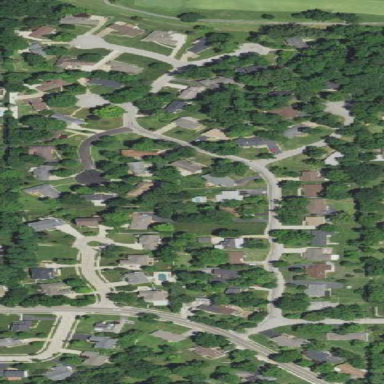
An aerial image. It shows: Residential area consisting of single-family homes.